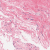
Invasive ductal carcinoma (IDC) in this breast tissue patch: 0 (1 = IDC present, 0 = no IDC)